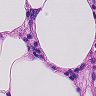
Metastatic tissue present: no